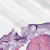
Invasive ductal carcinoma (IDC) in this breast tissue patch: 1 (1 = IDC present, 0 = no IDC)